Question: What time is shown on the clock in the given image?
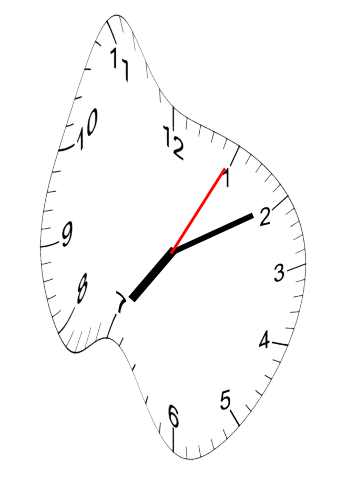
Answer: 07:10:05